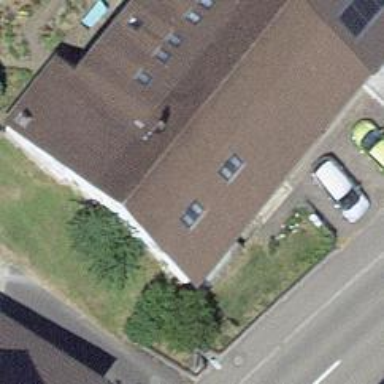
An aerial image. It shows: Building.